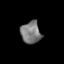
Tissue: lung
Cell type: Endothelial cells
Senescence score: 0.6142
Nuclear area (px): 431
Mean DAPI intensity: 122.794